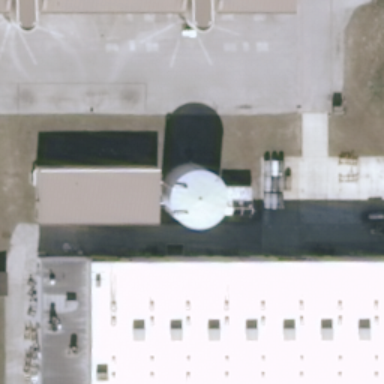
A white storage tank is with some buildings beside .